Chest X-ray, PA view. Patient: 66 years old, sex M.
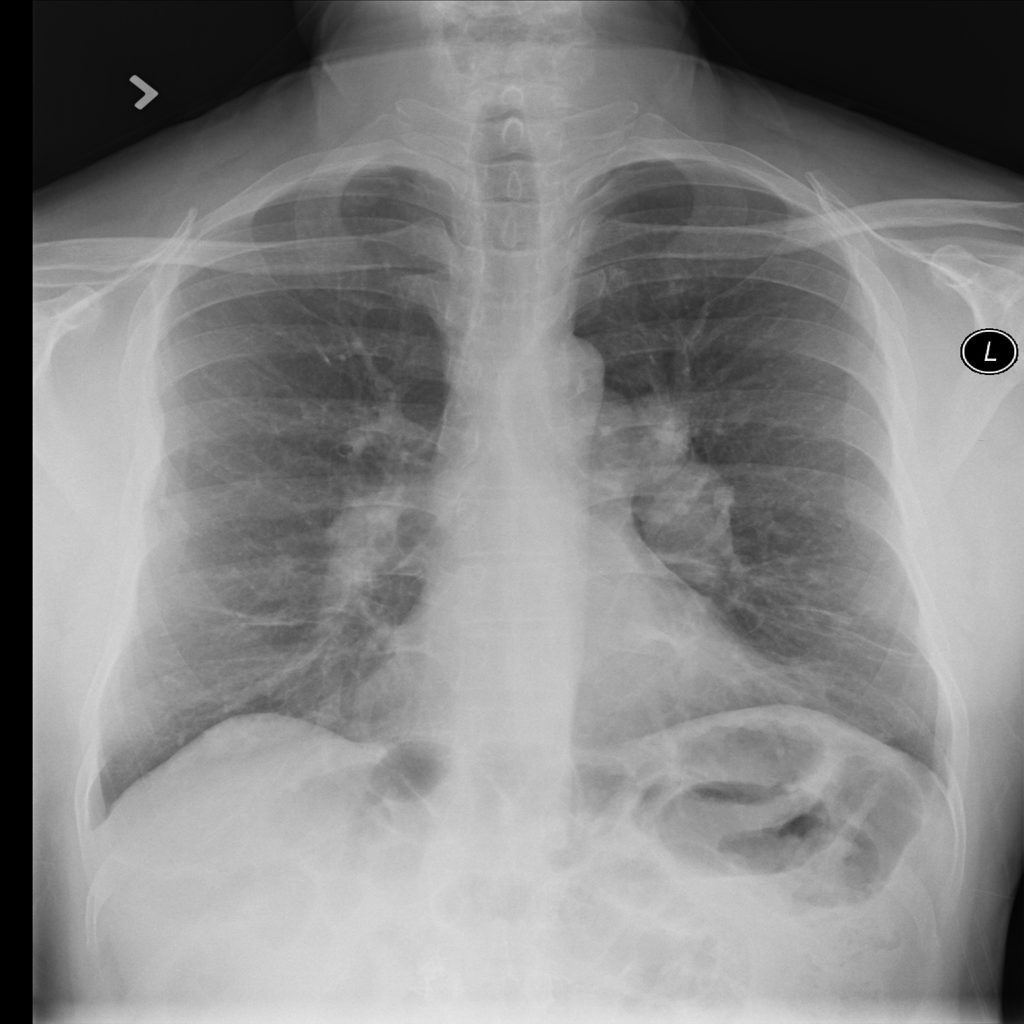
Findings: Nodule